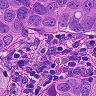
Metastatic tissue present: yes